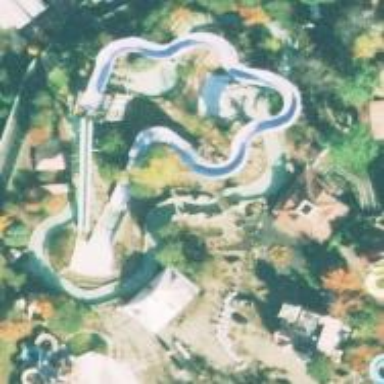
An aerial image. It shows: Culvert tunnel used as water slide attraction.